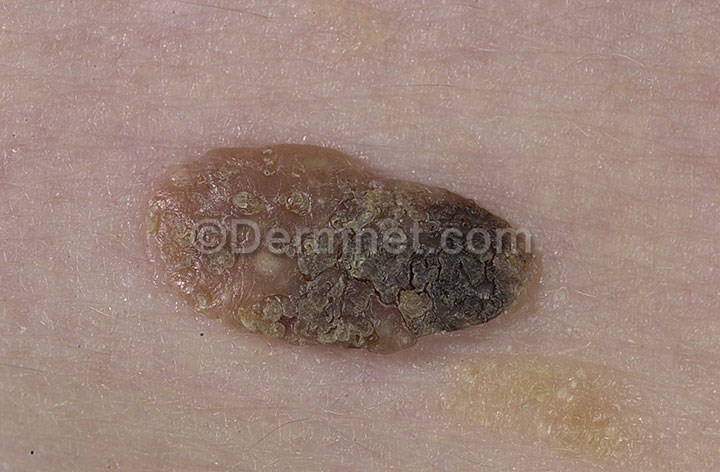
Disease: Seborrheic Keratoses and other Benign Tumors